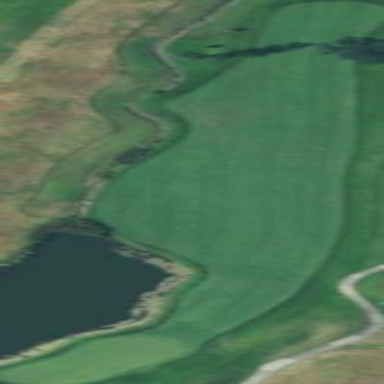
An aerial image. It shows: Grassy area designated as golf fairway.